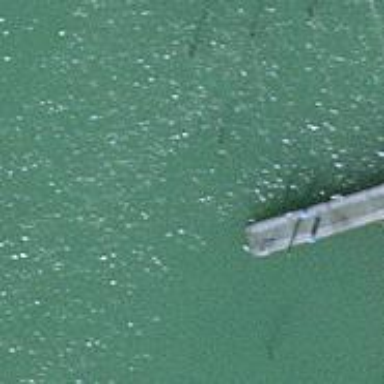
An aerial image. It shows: Man-made pier.